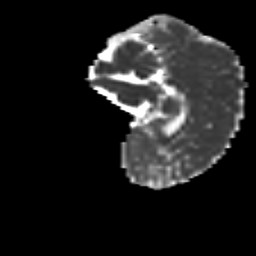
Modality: MD
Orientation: sagittal
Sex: male
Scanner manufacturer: siemens
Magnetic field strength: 3 T
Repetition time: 5 s
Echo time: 0.071 s